Field crop: maize
Growth stage: 2
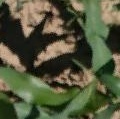
Species: maize